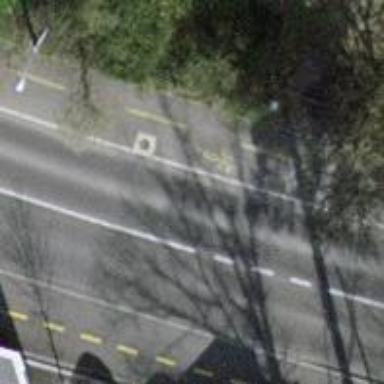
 with sidewalks on both sides and cycle track."